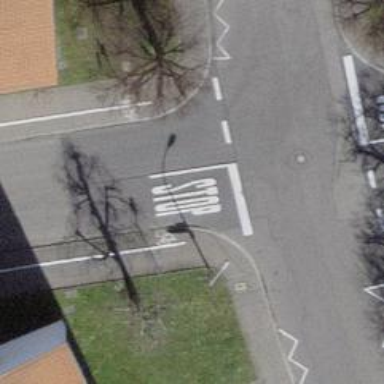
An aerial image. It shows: Residential road with cycle track on the left side.